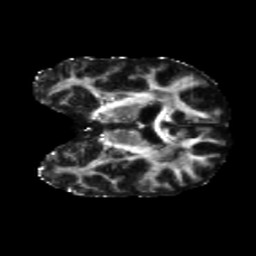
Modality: FA
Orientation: coronal
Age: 54
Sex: male
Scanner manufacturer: siemens
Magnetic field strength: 3 T
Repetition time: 5.25 s
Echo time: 0.08 s